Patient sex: M
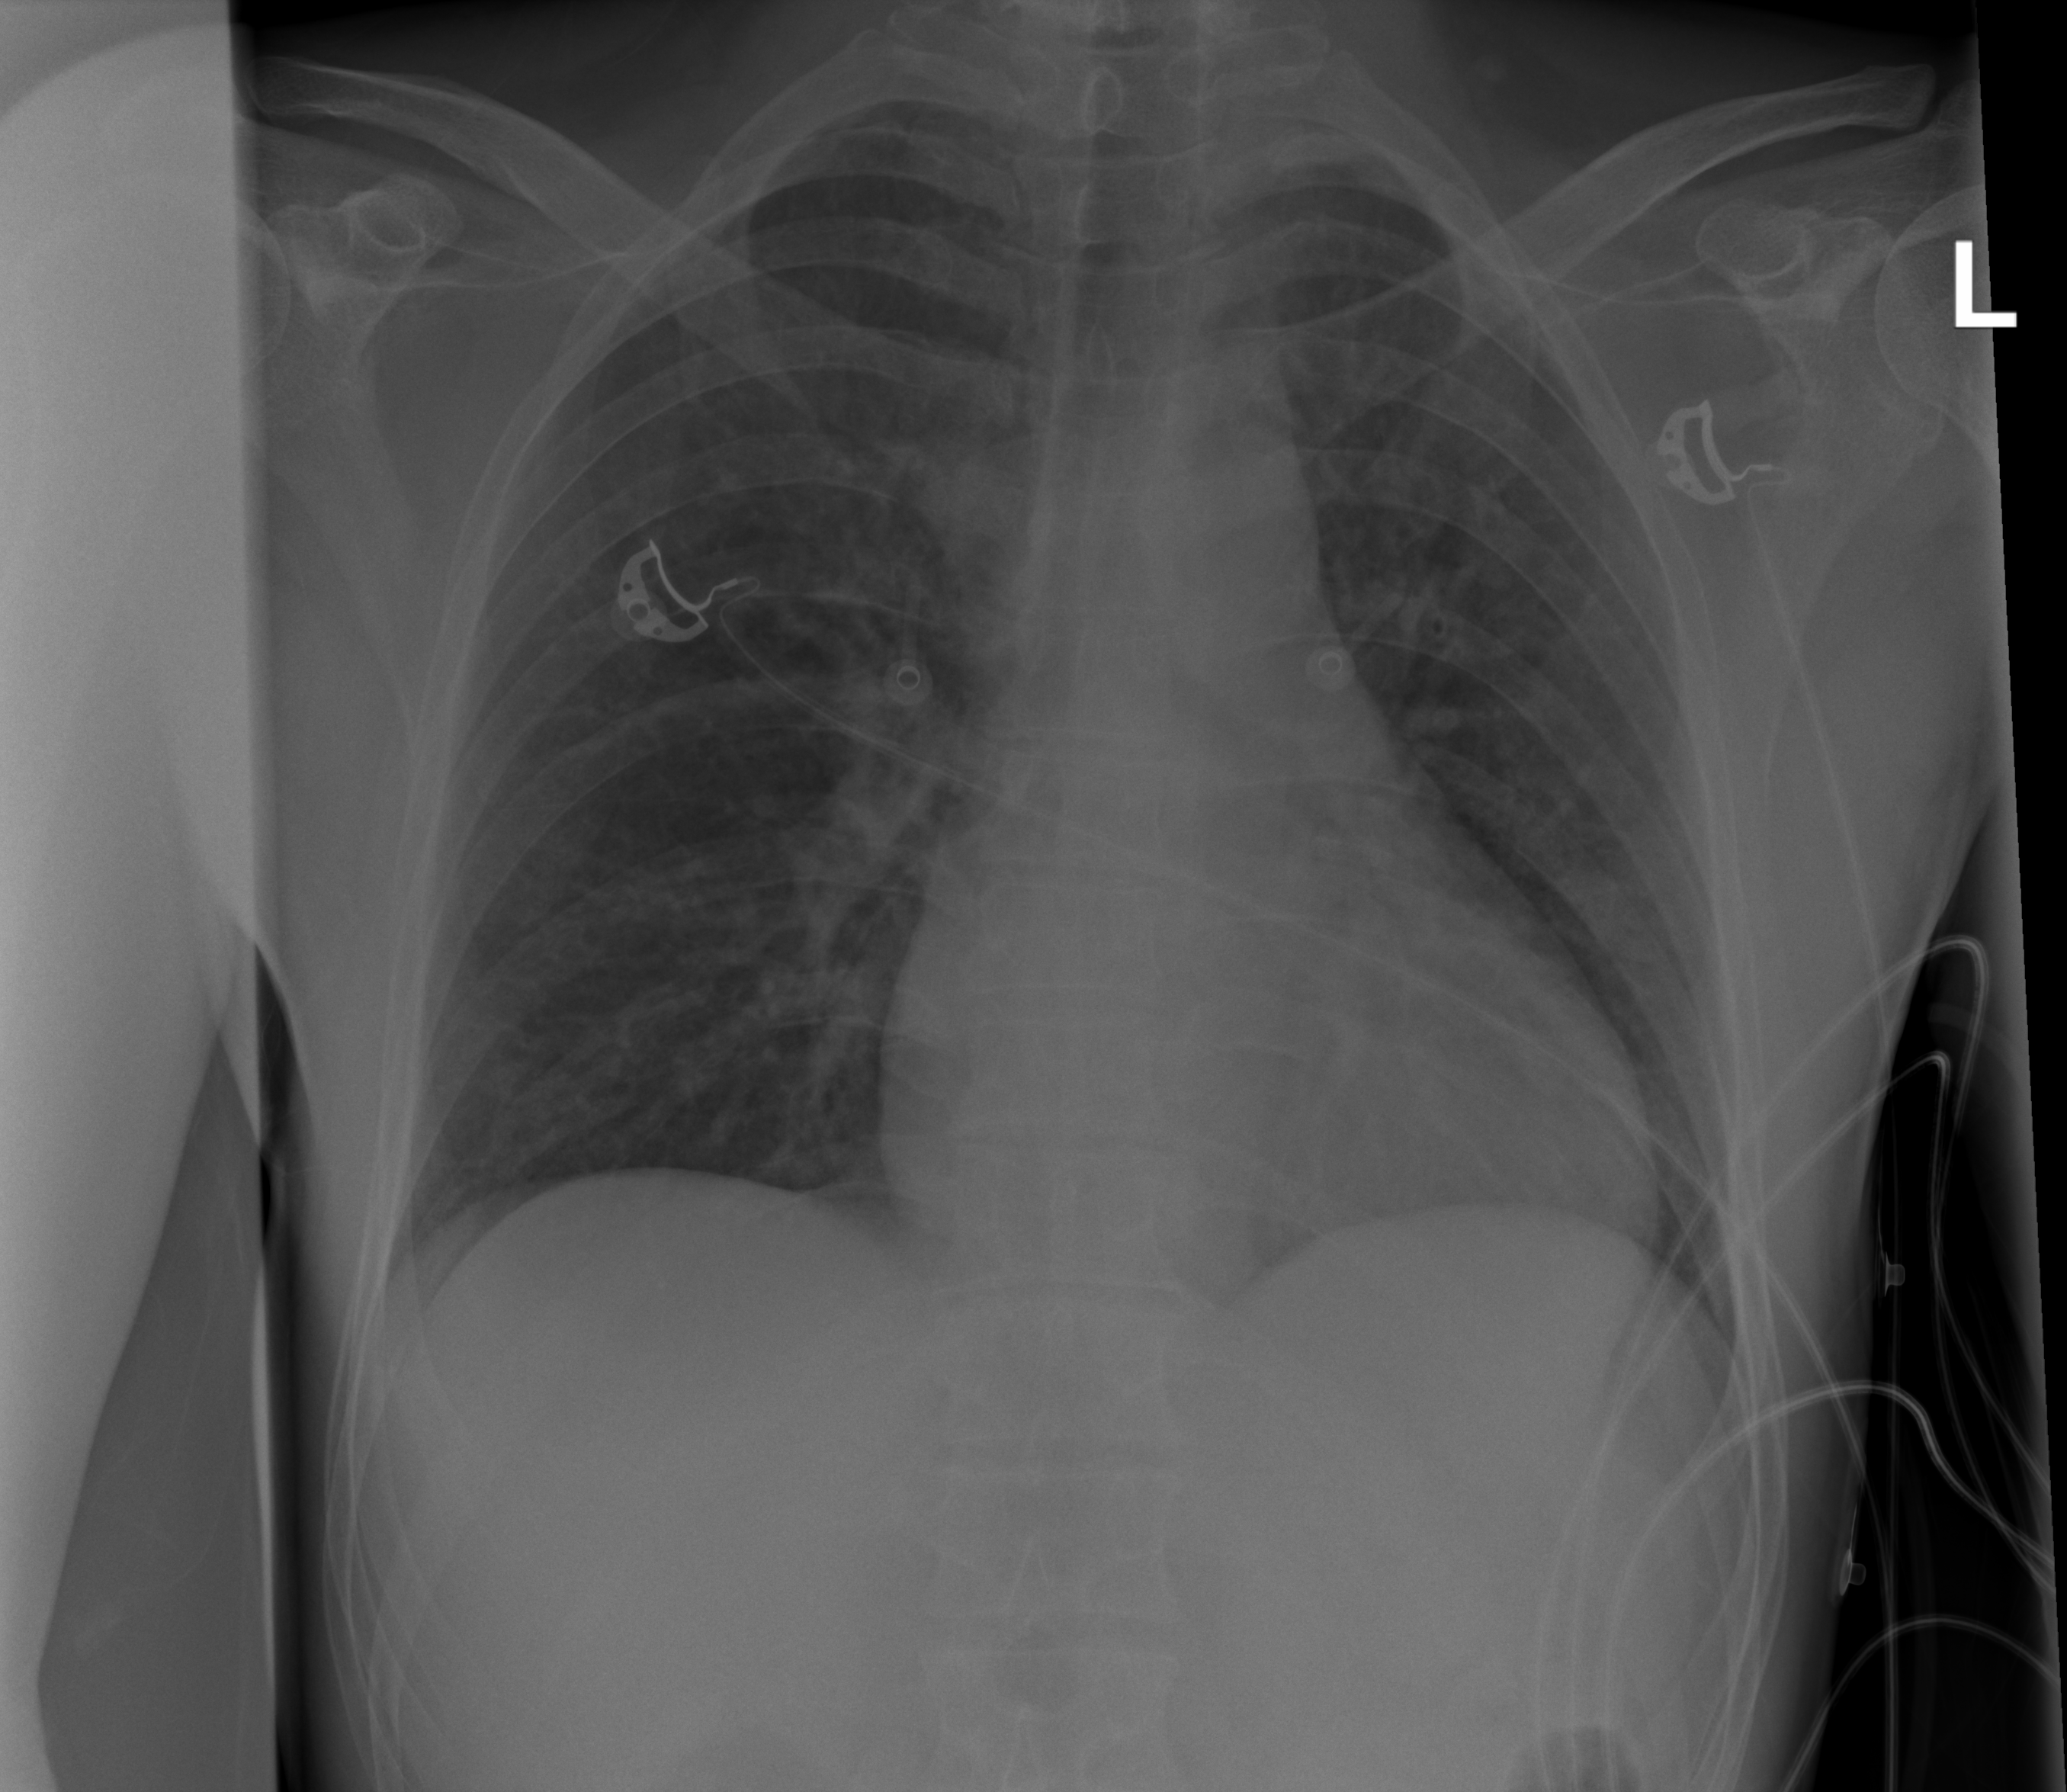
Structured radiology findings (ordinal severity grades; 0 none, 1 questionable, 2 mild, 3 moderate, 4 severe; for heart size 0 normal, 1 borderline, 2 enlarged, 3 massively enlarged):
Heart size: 1
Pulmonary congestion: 1
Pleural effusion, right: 0
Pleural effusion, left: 0
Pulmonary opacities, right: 0
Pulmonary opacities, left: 0
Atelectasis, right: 0
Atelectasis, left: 0